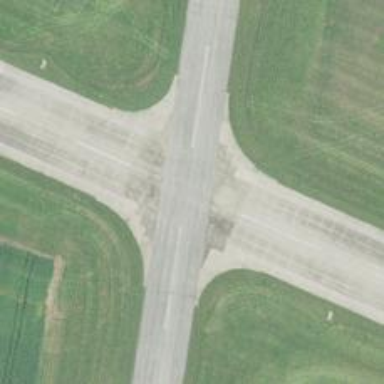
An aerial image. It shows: Asphalt runway at the airport.